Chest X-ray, PA view. Patient: 65 years old, sex F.
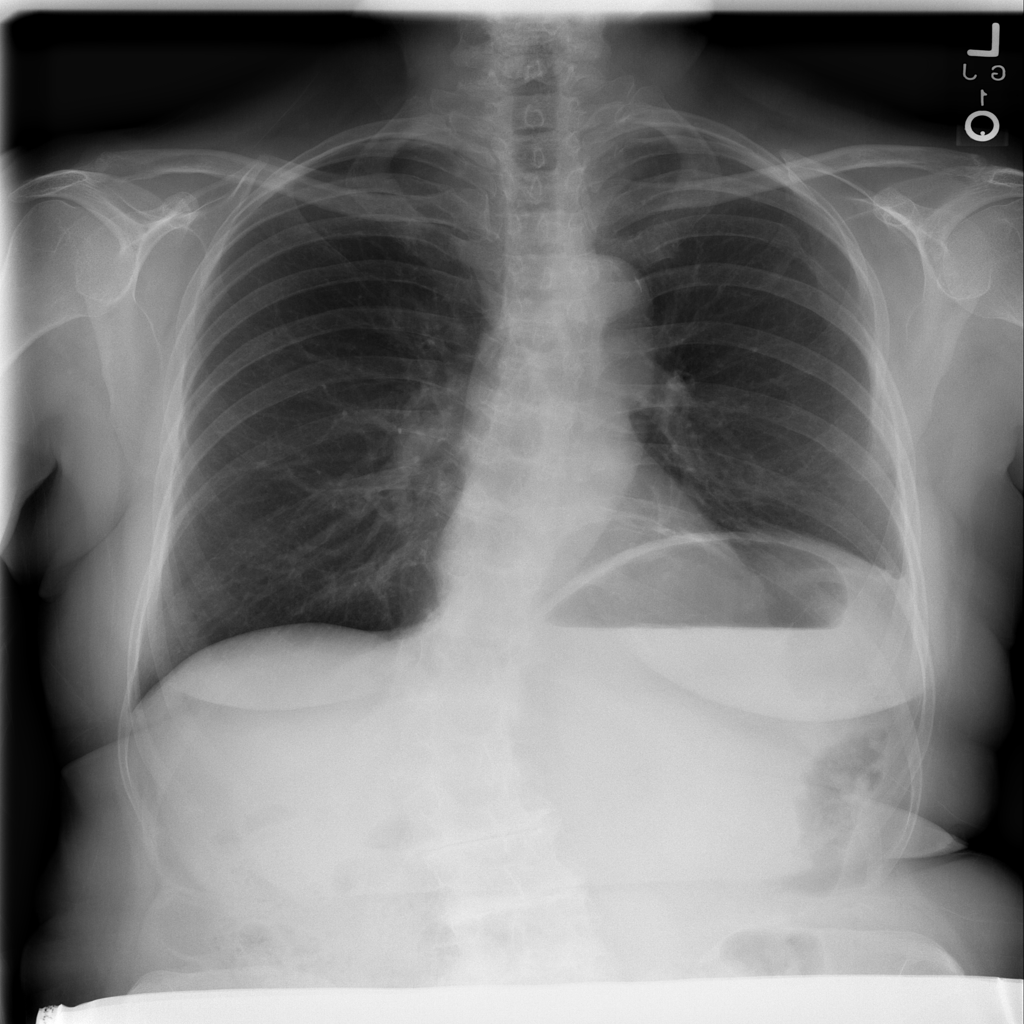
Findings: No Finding